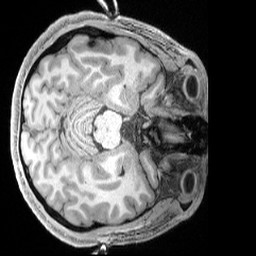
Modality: T1w
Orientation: axial
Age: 44
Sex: male
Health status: ill
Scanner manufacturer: siemens
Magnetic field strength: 3 T
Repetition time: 2.4 s
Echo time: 0.00222 s